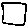
Label: square